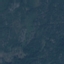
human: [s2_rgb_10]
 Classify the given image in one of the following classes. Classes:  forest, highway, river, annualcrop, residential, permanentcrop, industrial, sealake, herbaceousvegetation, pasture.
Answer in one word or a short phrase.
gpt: Forest